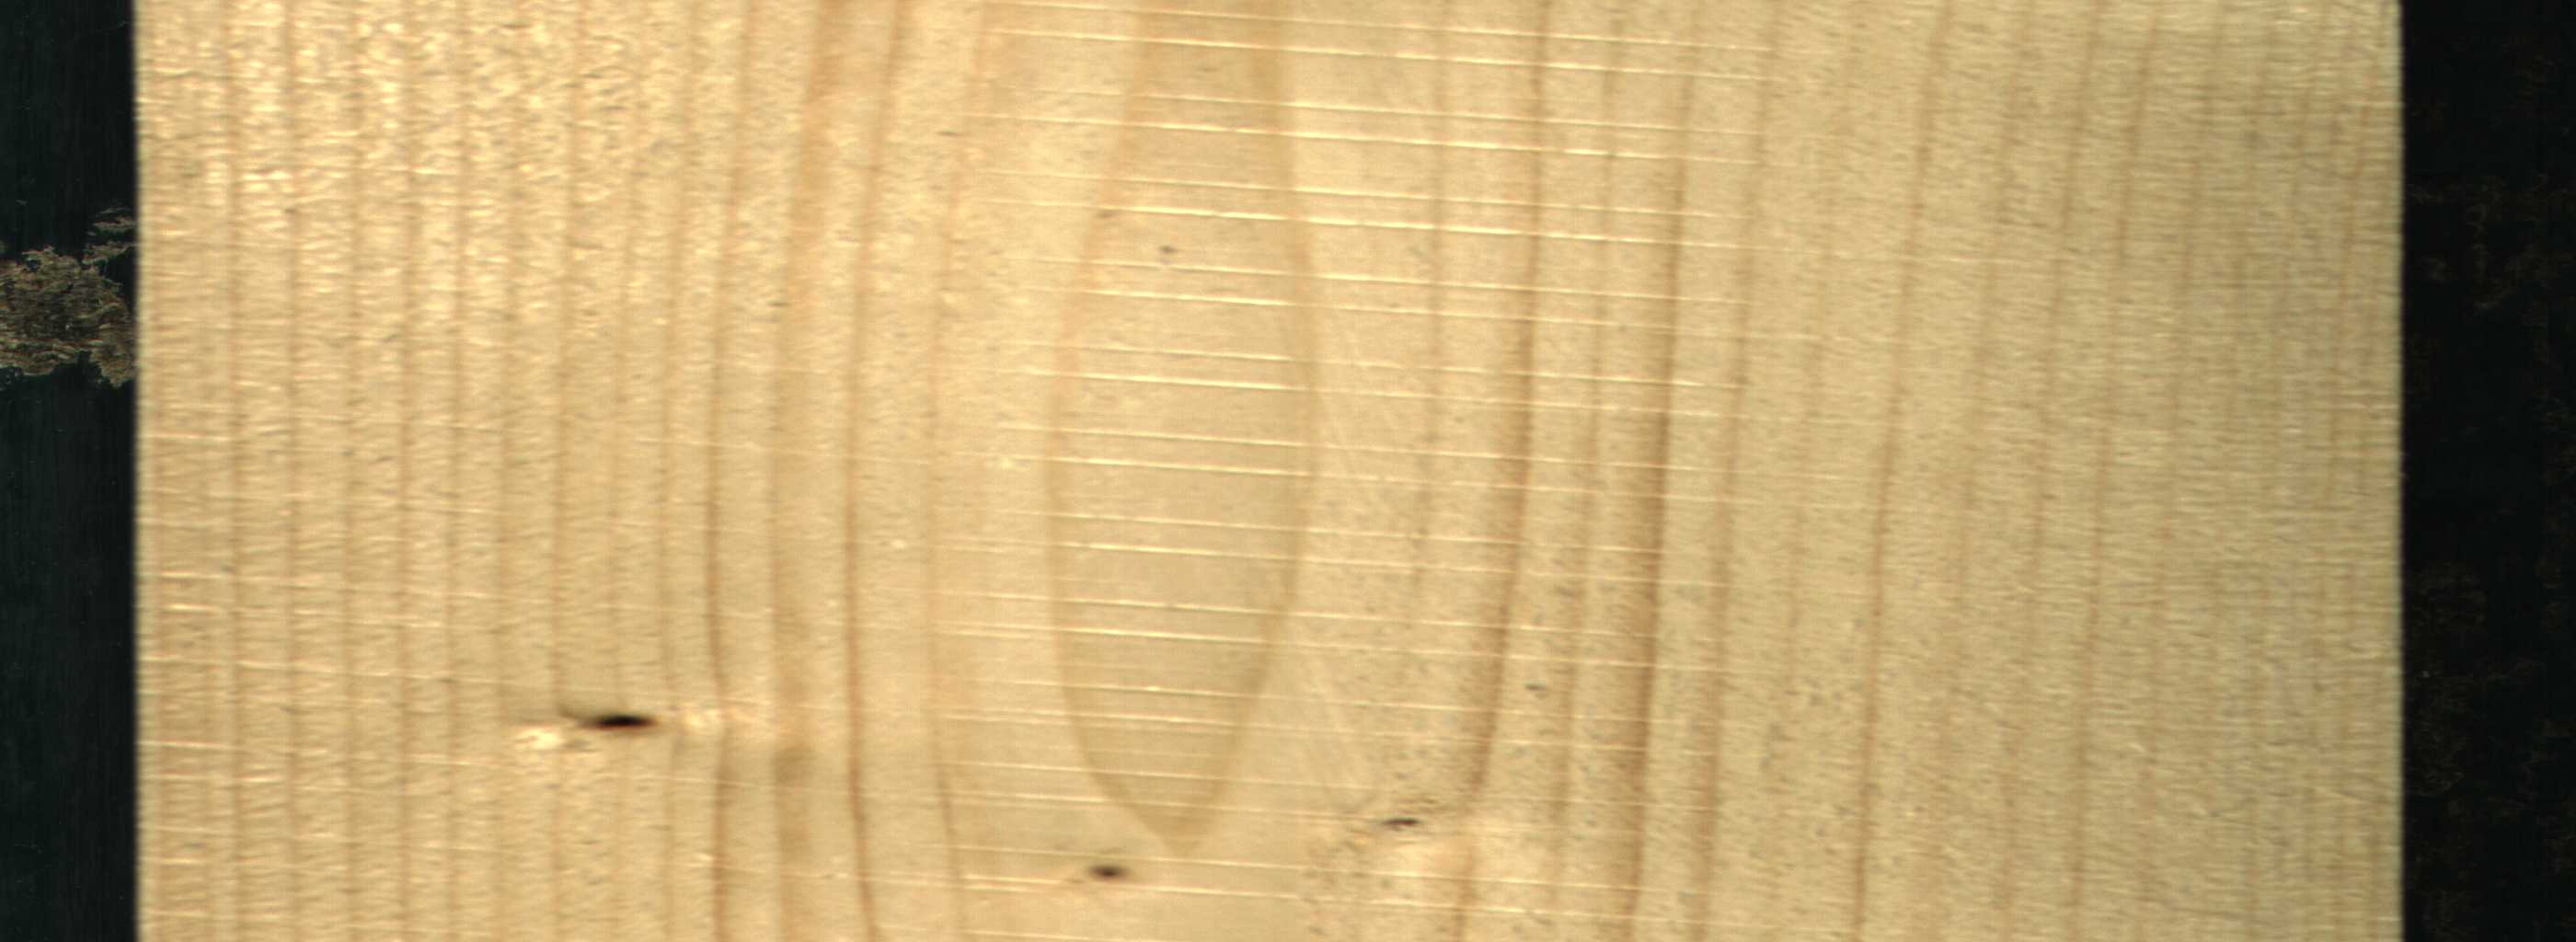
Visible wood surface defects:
Dead_Knot
Live_Knot